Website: ulta-beauty
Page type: delivery-shipping
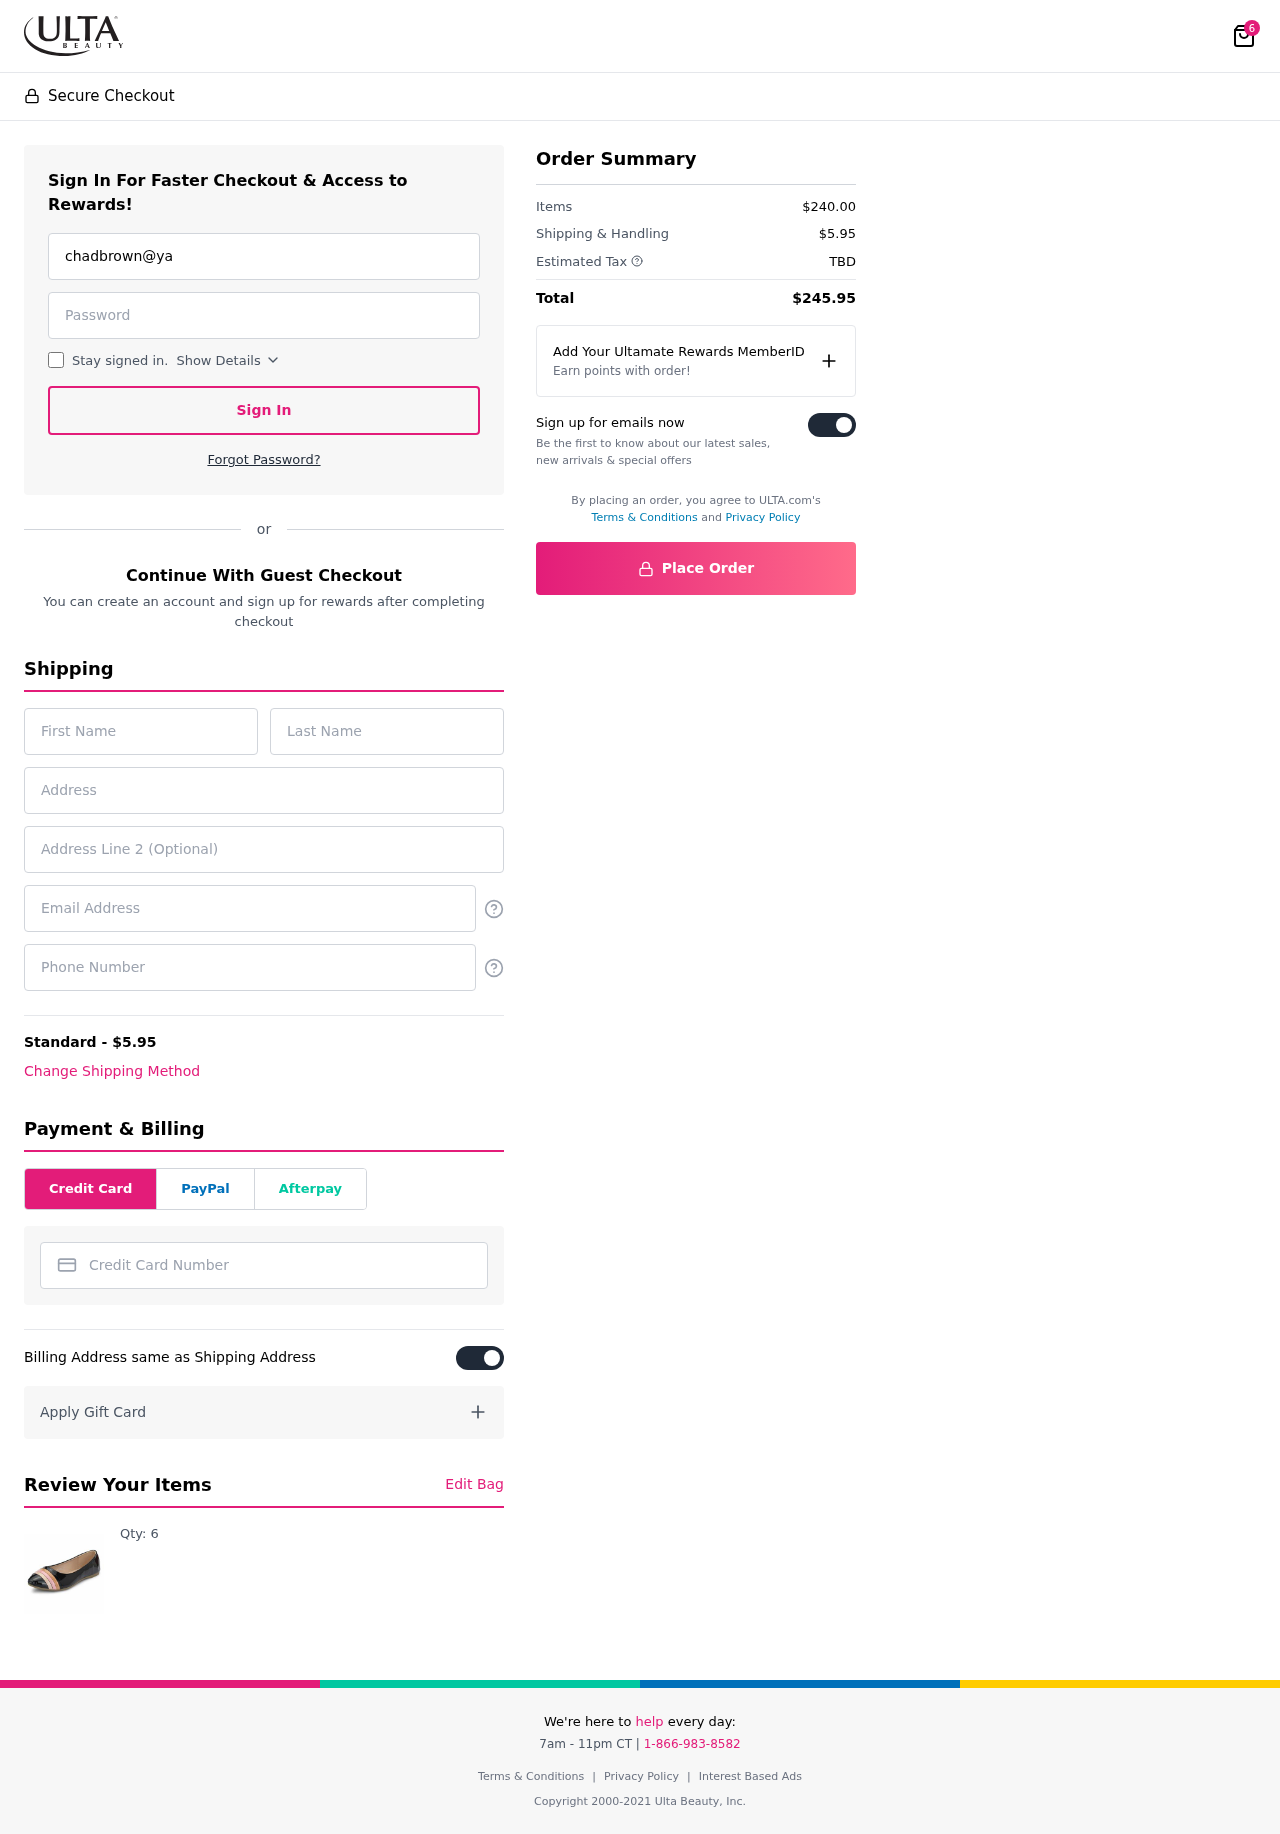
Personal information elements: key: PII_CARD_NUMBER
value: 4625 6225 8494 3342
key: PII_EMAIL
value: chadbrown@yahoo.com
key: PII_EMAIL2
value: chadbrown@yahoo.com
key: PII_FIRSTNAME
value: Chad
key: PII_LASTNAME
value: Brown
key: PII_PHONE
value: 4916105780
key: PII_STREET
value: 94057 Montoya Ferry
Product elements: key: PRODUCT1_QUANTITY
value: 6
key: PRODUCT1
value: Qty: 6
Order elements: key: ORDER_NUM_ITEMS
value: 6
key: ORDER_SHIPPING_COST
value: $5.95
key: ORDER_SUBTOTAL
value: $240.00
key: ORDER_TAX
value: TBD
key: ORDER_TOTAL
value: $245.95